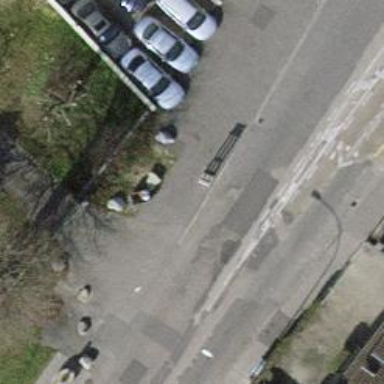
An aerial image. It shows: Block barrier.